Question: I am new to kotlin programming and i can't resolve the problem that i am facing in android studio. I followed a course on youtube, and at one point the video teaches you how to build an actual app. I want to change the backgroud color of a button that i made but whatever i do, the button keeps having the color purple.
I tryed this 2 methods:
'''
android:background="@android:color/white"
android:background="#FFFFFF"
'''
Can you help me guys, i would be really thankful
the entire code is: ( please do not mind the names i chose for the colors, im romanian)
'''
<LinearLayout xmlns:android="http://schemas.android.com/apk/res/android"
xmlns:app="http://schemas.android.com/apk/res-auto"
xmlns:tools="http://schemas.android.com/tools"
android:id="@+id/padding"
android:layout_width="match_parent"
android:layout_height="match_parent"
android:background="@color/backgroundColor"
android:gravity="center_horizontal"
android:orientation="vertical"
android:padding="16dp"
tools:context=".MainActivity"
>
<Button
android:layout_width="match_parent"
android:layout_height="wrap_content"
android:layout_marginTop="15dp"
android:background="@android:color/white"
android:backgroundTint="@color/white"
android:text="Selecteaza data"
android:textColor="@color/culoarePrimara"
android:textSize="20sp"
android:textStyle="bold"
/>
</LinearLayout>
'''
This is the color:

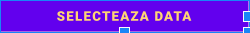
Answer: instead of 'android:background="@color/backgroundColor"'
use: 'android:backgroundTint="@color/backgroundColor"'